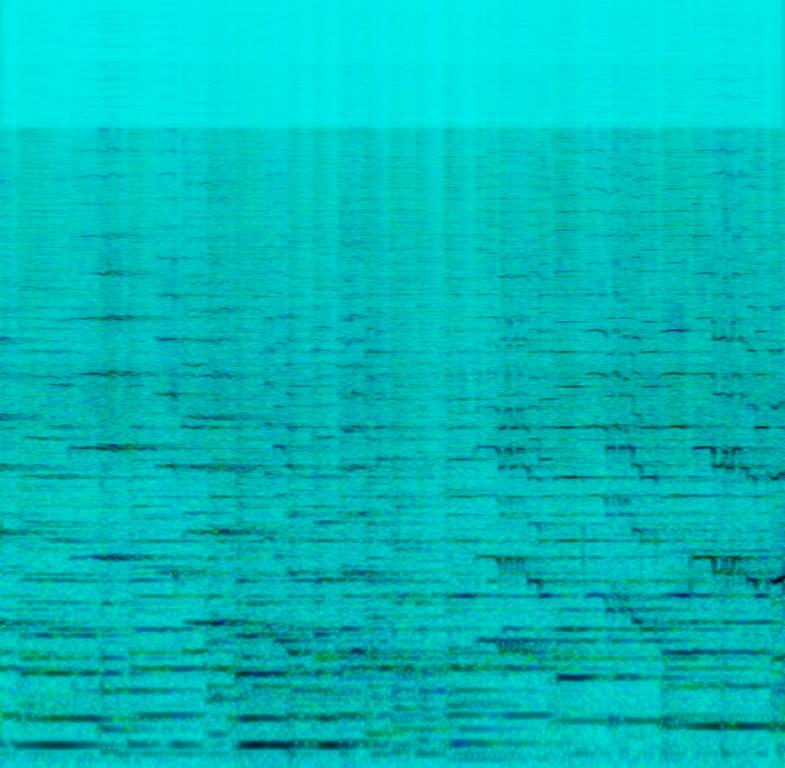
This music is a rich Italian Classical Orchestra. The tempo is fast with a symphonic orchestra with a rich ,animated violin solo, complete with violin, cello viola , flute and piano accompaniment . This music is a sonic treat. It is rich, expressive, exquisite, spectacular, enthralling and captivating. This music is a Baroque classical.